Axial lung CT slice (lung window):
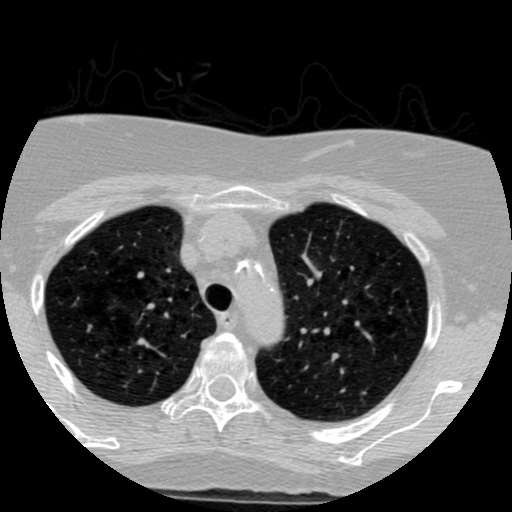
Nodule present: no